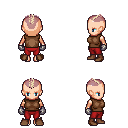
a pixel art fantasy rpg character, female body template, human, light skin, brown sleeveless shirt, red pants, white blonde short mohawk hairstyle, metal gloves, brown shoes, four views (front, back, left, right), 2x2 character sprite sheet, small pixel art, hard edges, no anti-aliasing